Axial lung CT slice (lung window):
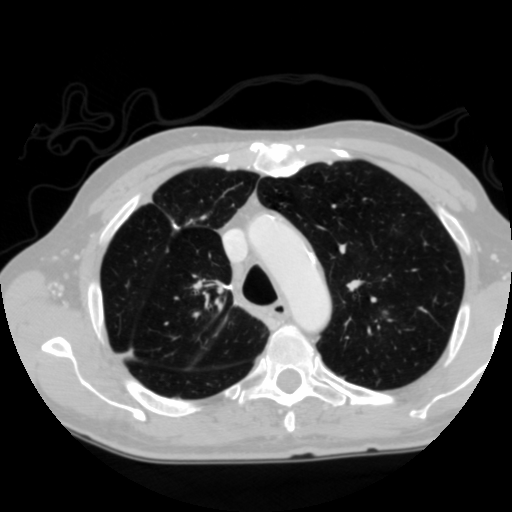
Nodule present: no